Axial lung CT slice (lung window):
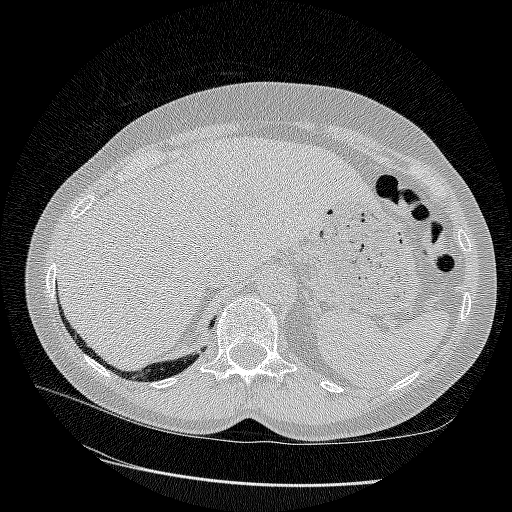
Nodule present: no